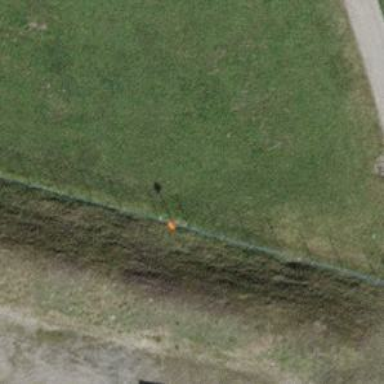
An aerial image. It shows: Aerial marker colored orange.